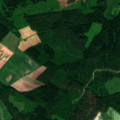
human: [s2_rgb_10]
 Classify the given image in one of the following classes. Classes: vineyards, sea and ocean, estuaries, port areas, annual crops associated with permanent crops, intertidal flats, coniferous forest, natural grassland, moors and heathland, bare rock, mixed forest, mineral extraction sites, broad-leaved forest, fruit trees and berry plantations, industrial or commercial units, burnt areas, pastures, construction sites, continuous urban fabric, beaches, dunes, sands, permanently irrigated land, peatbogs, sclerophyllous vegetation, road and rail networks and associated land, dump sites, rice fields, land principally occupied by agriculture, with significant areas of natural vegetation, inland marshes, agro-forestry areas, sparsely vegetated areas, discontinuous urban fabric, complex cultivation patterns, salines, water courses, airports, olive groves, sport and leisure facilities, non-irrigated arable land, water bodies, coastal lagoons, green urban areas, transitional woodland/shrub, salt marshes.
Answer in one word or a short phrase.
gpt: non-irrigated arable land, land principally occupied by agriculture, with significant areas of natural vegetation, coniferous forest, mixed forest, transitional woodland/shrub